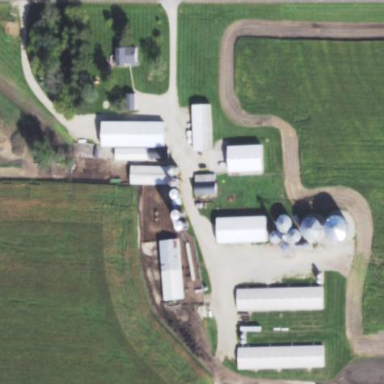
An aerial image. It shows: Farmyard area.